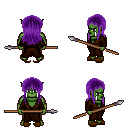
a pixel art fantasy rpg character, male body template, orc, green skin, brown robe, red pants, purple unkempt hairstyle, brown slippers, spear, four views (front, back, left, right), 2x2 character sprite sheet, small pixel art, hard edges, no anti-aliasing